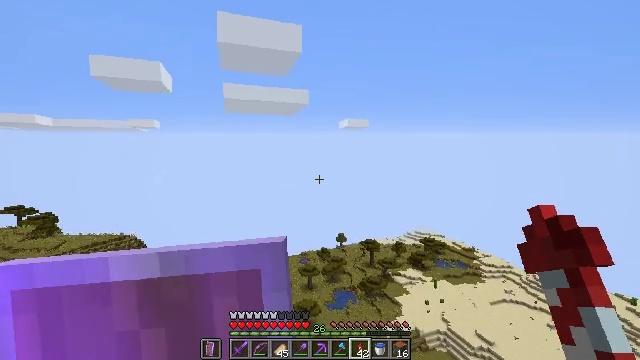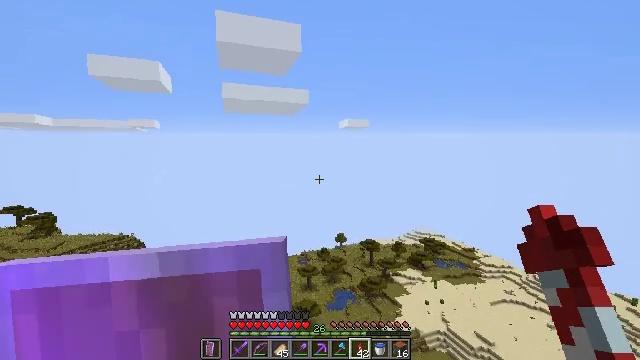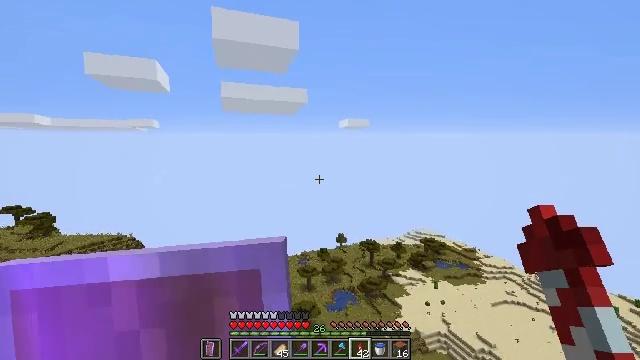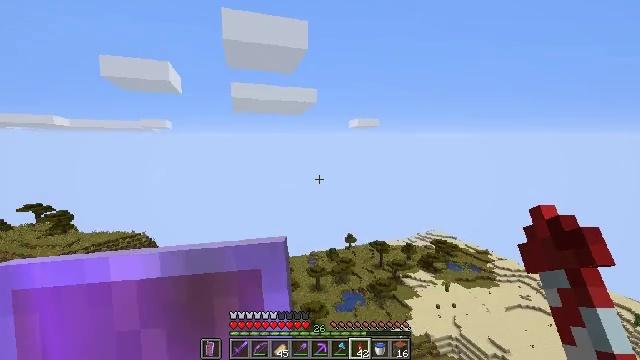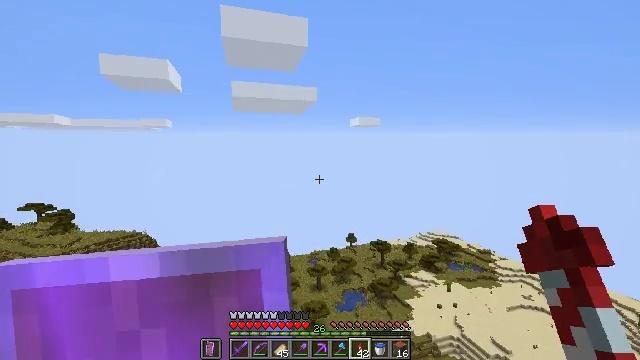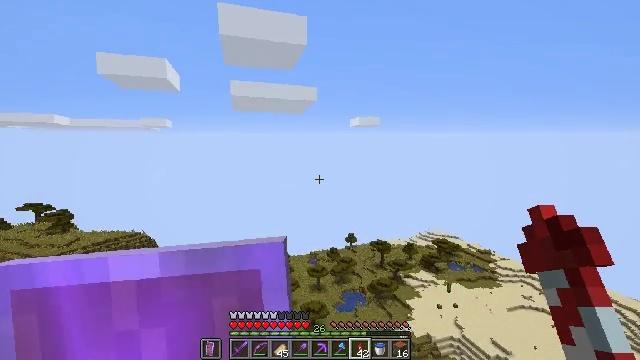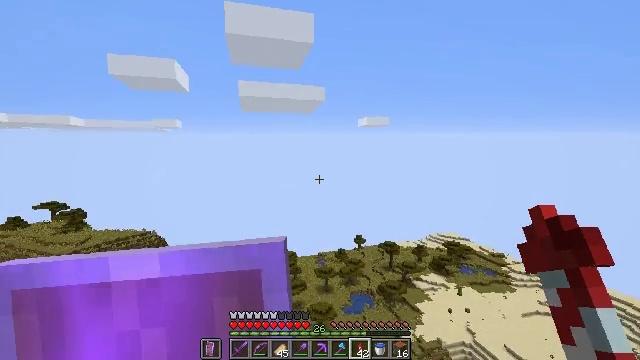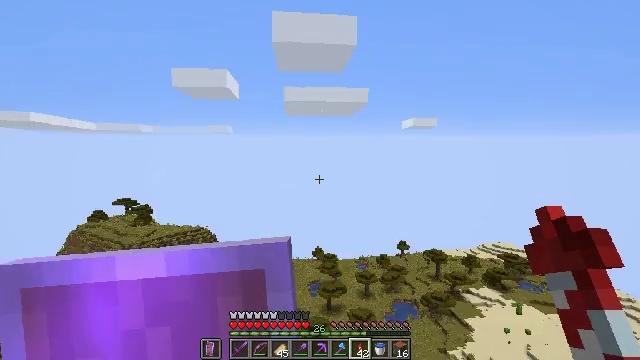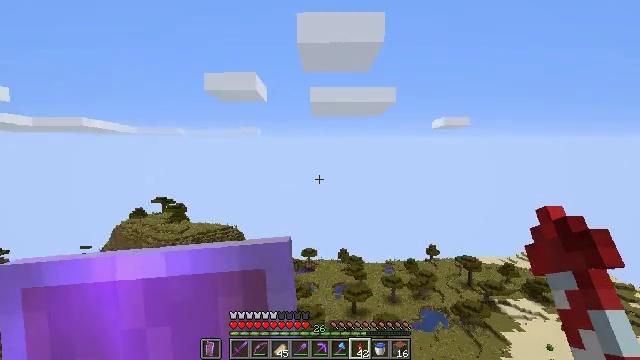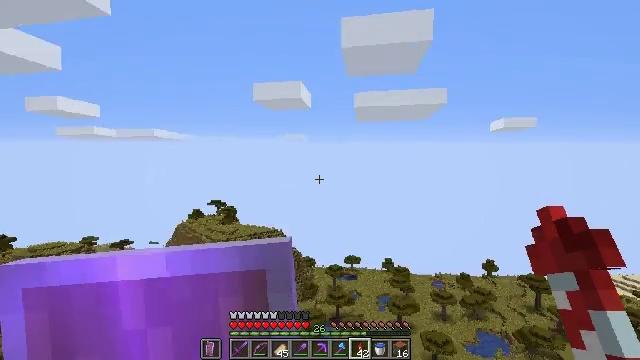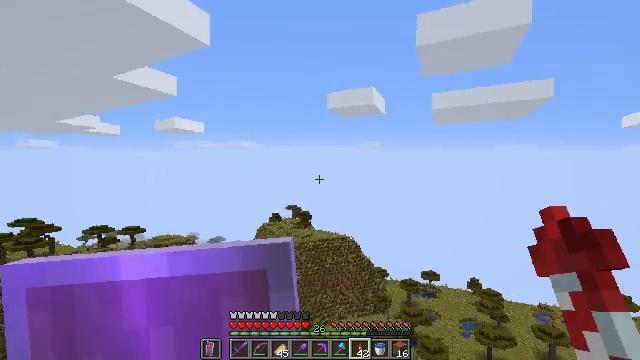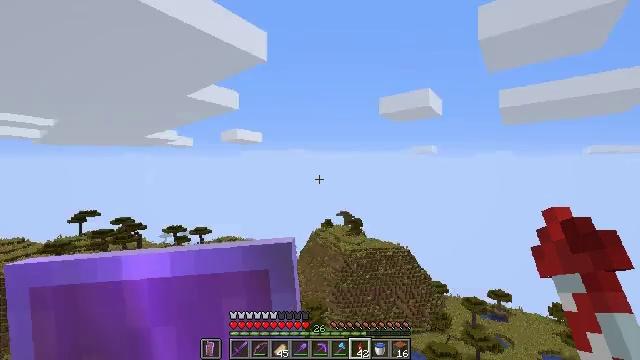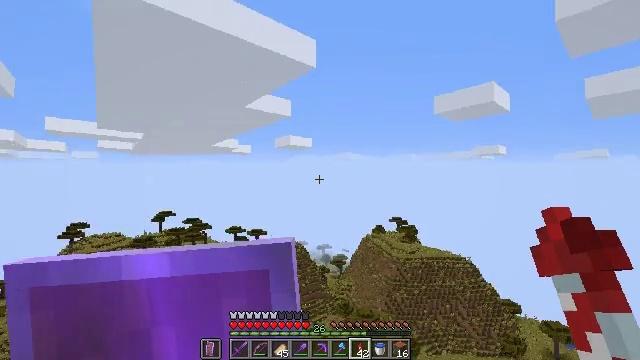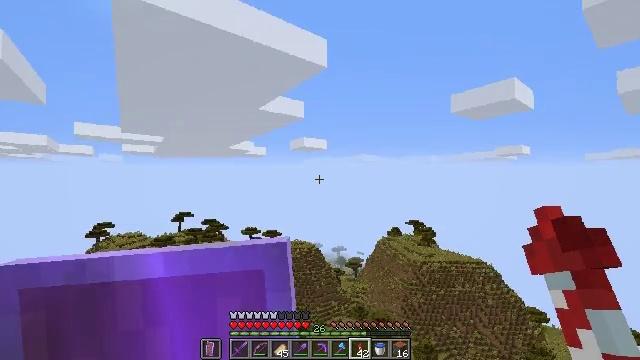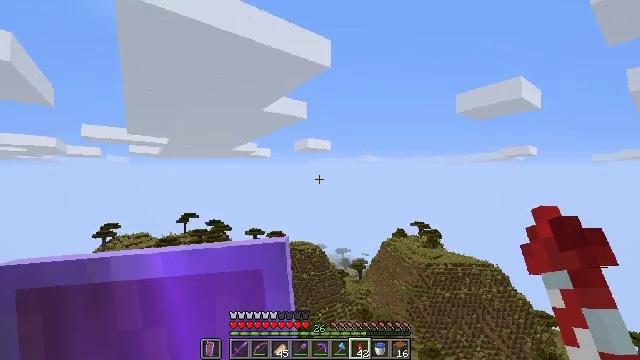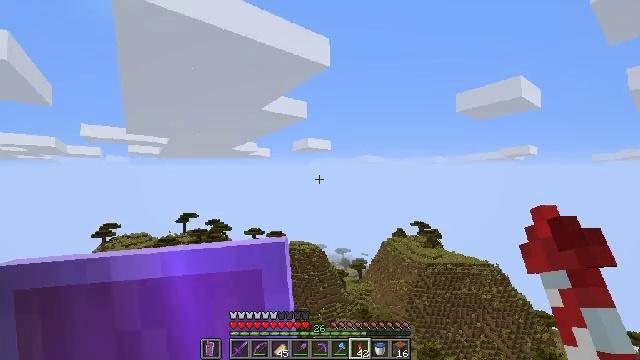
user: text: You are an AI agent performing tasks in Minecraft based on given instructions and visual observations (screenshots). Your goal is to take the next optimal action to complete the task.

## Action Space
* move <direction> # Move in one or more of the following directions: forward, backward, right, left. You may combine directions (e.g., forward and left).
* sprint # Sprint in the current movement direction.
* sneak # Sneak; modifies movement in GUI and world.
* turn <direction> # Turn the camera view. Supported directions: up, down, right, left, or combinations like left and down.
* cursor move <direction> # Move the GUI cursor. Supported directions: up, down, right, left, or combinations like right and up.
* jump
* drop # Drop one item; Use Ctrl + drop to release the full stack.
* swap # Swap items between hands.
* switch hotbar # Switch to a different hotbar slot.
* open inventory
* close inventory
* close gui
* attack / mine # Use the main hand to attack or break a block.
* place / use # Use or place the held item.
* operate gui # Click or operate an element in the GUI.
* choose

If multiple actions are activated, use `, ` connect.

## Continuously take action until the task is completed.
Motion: motion action
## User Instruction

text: drop acacia leaves
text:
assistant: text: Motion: no_op
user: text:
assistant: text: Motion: no_op
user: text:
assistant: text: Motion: turn left
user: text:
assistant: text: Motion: no_op
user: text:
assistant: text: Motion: no_op
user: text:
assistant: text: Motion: turn left
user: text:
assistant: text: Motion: turn left
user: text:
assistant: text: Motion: turn left
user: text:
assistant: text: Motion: turn left and up
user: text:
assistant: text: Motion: turn left and up
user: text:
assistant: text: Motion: turn left and up
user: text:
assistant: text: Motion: turn left and up
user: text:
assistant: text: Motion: turn left
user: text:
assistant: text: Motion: turn left
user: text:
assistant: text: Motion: no_op
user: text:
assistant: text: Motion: no_op
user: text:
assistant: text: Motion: no_op
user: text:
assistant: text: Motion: no_op
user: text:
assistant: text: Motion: no_op
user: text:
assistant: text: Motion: no_op
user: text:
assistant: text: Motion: no_op
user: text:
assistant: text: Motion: no_op
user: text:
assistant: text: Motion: no_op
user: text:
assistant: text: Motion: no_op
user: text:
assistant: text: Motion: no_op
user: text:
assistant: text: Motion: turn right
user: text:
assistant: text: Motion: turn right
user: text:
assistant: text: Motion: turn right and down
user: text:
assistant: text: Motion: turn right and down
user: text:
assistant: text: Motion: turn right and down